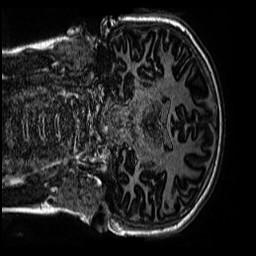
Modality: MP2RAGE
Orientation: coronal
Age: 12
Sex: female
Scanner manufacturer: siemens
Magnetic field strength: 3 T
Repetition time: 4 s
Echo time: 0.00299 s